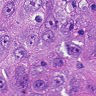
Metastatic tissue present: yes